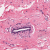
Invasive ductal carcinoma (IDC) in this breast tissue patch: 0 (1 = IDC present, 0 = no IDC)